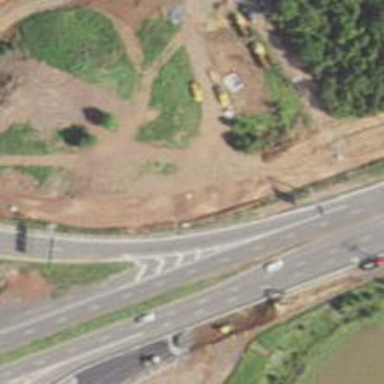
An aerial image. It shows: Asphalt trunk link road.